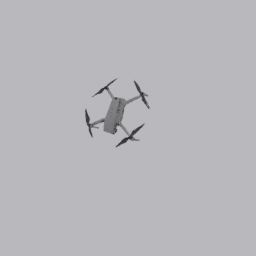
Label: mechanical